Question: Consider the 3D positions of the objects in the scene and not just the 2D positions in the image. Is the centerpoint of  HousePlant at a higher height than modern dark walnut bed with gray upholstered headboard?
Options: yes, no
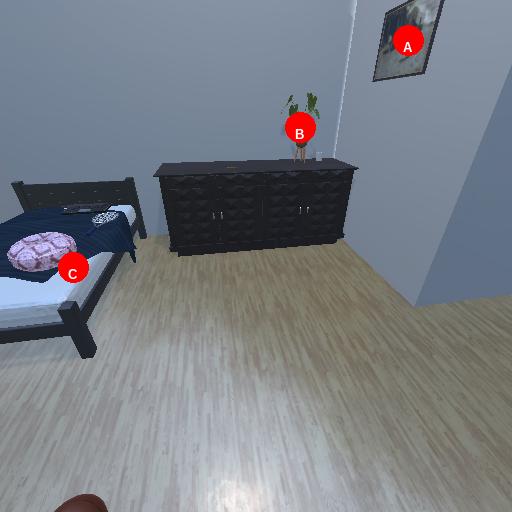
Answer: yes